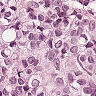
Metastatic tissue present: yes